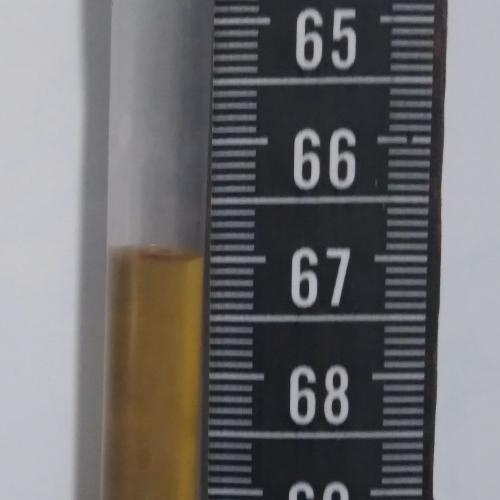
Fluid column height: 67.0 cm